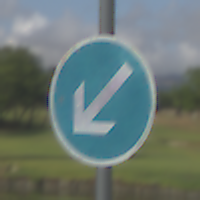
Verkehrszeichen: VorgeschriebeneVorbeifahrtLinks
Umgebung: Outdoor, Nature
Tageszeit: MorningAfternoon
Wetter: PartlyCloudy
Licht: Natural
Jahreszeit: NotSpecified
Kontrast: HighContrast